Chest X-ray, AP view. Patient: 75 years old, sex F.
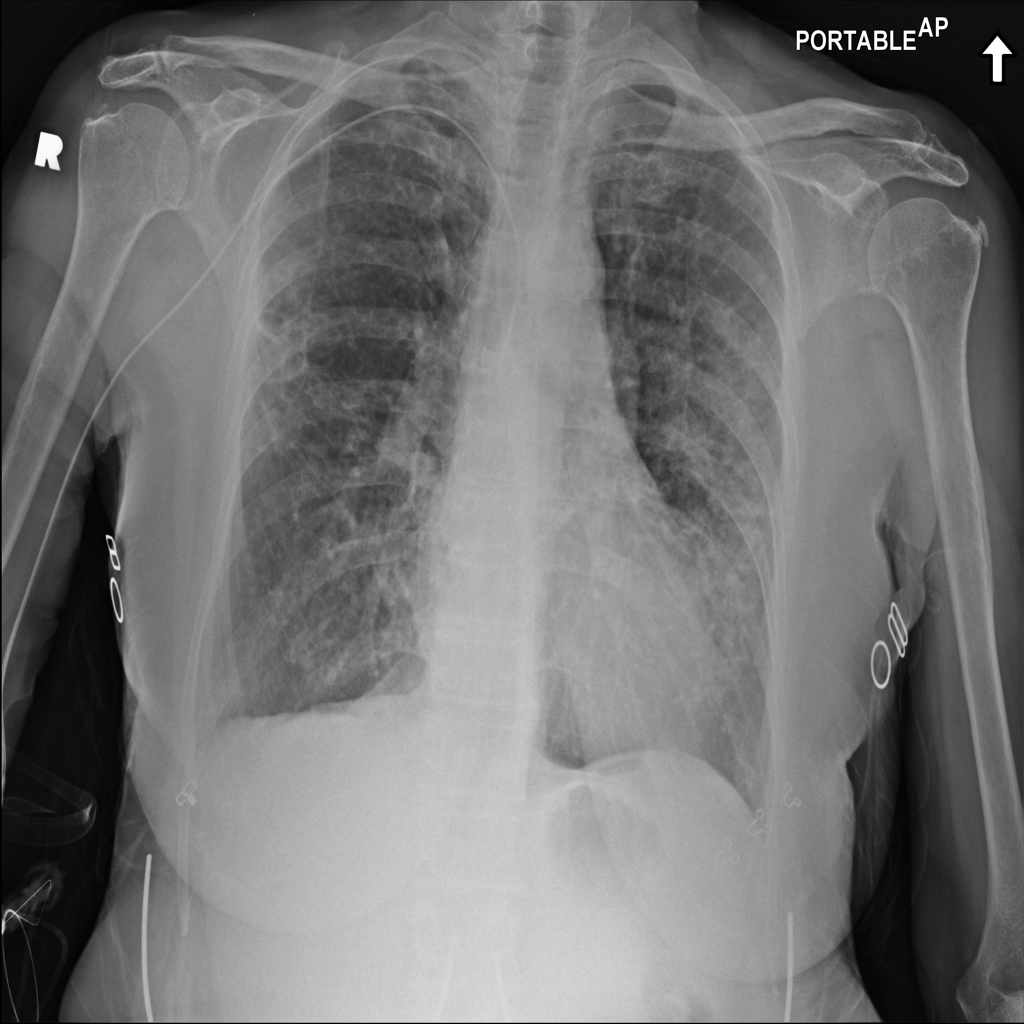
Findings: No Finding